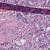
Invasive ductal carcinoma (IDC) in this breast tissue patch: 1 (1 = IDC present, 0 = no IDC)